Field crop: maize
Growth stage: 2
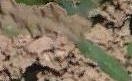
Species: maize